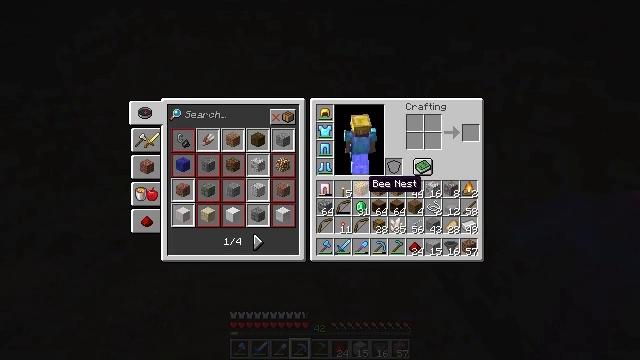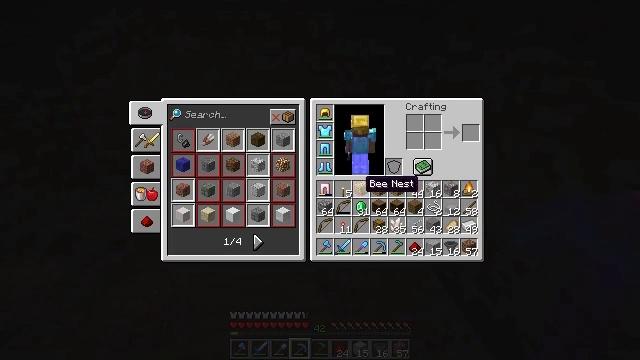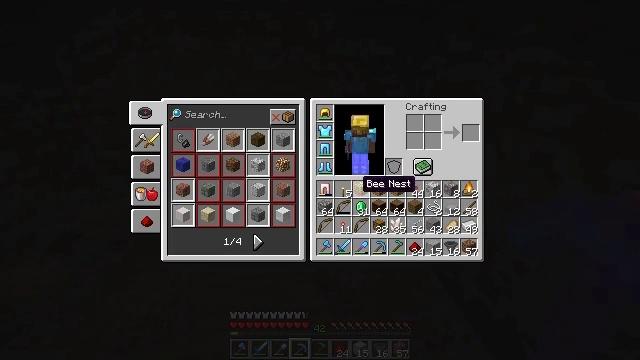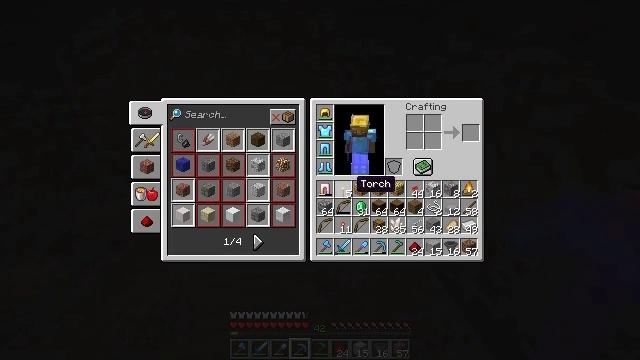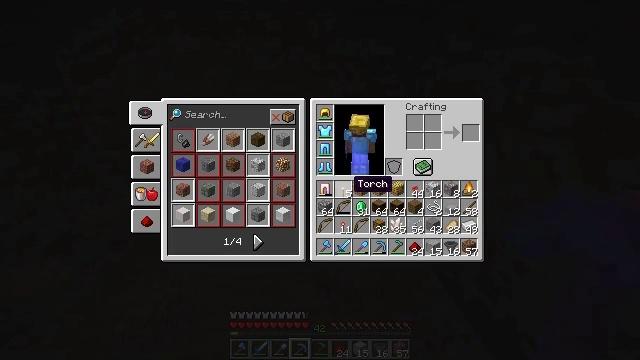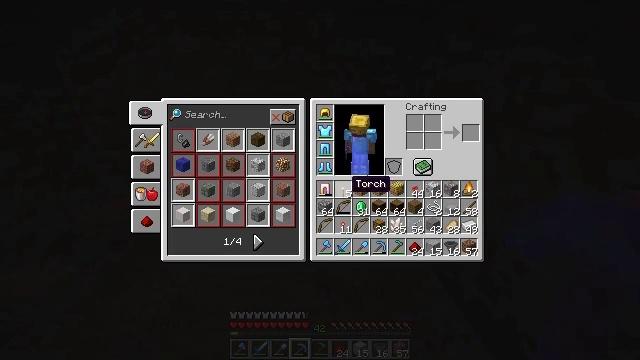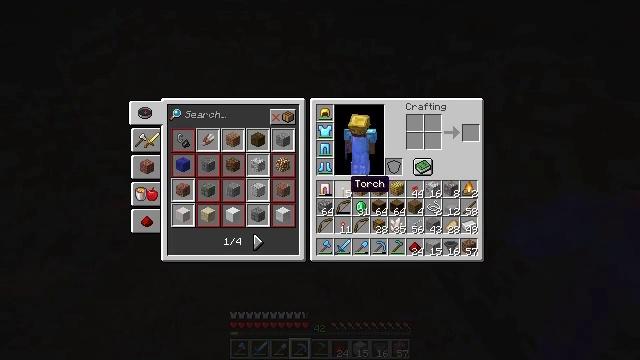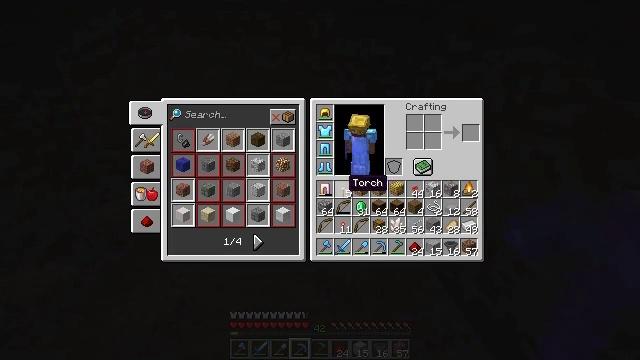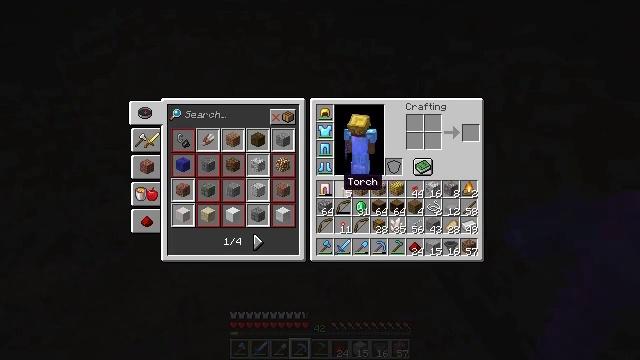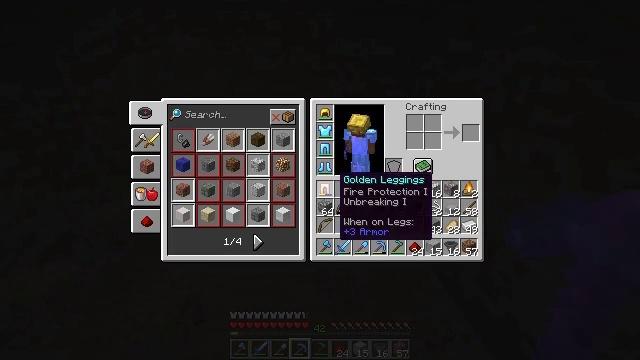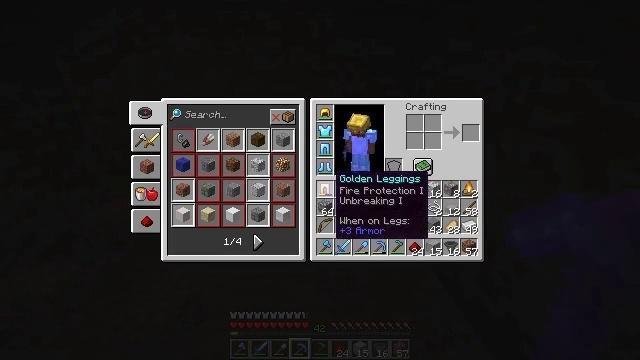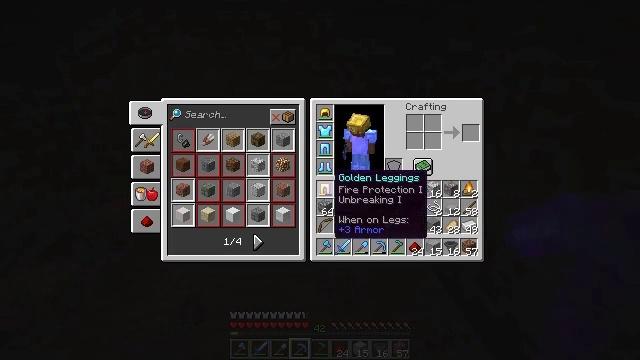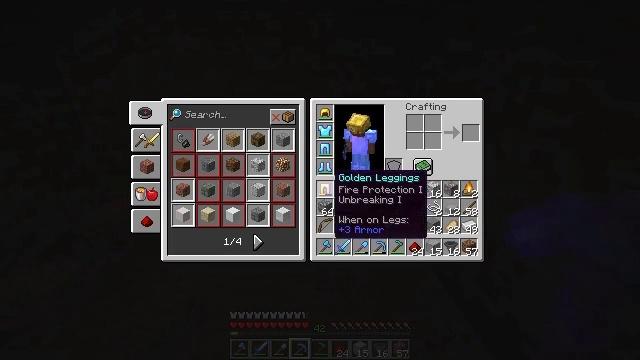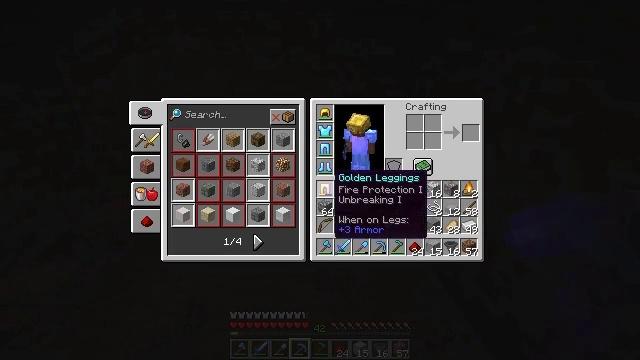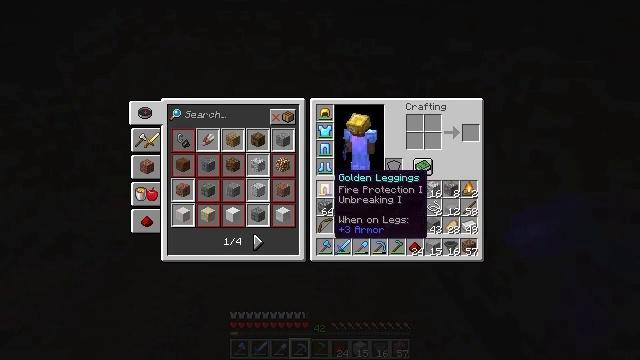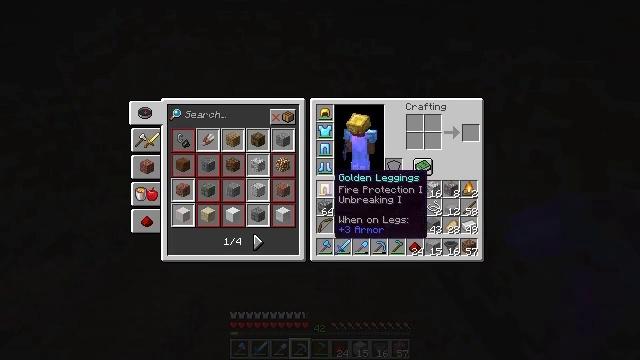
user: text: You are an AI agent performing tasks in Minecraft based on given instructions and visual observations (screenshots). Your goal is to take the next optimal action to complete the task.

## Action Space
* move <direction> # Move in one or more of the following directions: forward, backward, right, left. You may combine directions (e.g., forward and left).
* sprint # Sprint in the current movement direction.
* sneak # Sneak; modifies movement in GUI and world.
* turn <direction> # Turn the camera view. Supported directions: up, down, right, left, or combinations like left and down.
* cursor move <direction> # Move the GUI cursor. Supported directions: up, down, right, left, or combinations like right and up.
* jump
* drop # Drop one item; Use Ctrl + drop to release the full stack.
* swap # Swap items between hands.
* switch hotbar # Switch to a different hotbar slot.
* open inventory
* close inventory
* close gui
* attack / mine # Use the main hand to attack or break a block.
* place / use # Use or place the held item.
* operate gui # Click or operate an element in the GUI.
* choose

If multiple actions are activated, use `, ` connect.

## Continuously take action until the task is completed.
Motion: motion action
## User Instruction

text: Drop golden leggings.
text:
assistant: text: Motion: no_op
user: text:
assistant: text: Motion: no_op
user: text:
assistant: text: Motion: no_op
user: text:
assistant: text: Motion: no_op
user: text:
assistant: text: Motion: no_op
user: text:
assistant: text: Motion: no_op
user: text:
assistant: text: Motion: no_op
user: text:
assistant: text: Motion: no_op
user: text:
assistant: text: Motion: no_op
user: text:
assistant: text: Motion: no_op
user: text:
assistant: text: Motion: no_op
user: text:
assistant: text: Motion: no_op
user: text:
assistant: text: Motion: no_op
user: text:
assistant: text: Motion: no_op
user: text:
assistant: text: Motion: no_op
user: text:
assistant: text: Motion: operate gui
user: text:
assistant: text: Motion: operate gui
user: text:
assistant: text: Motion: cursor move up, operate gui
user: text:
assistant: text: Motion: cursor move up
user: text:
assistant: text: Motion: cursor move up
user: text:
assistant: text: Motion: no_op
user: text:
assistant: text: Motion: no_op
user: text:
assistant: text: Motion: operate gui
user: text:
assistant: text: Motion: operate gui
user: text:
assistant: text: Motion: operate gui
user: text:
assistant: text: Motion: operate gui
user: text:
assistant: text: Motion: no_op
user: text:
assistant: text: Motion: no_op
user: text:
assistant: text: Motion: no_op
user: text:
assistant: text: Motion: no_op